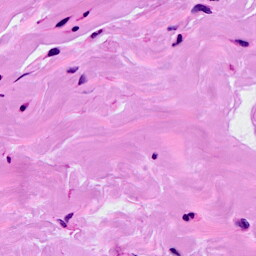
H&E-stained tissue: Breast